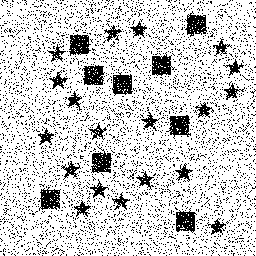
Squares: 9
Triangles: 0
Stars: 19
Total shapes: 28